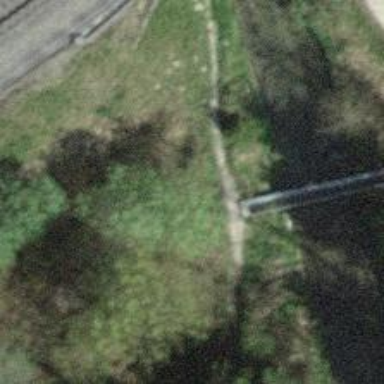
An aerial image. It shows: Footway bridge with metal surface.